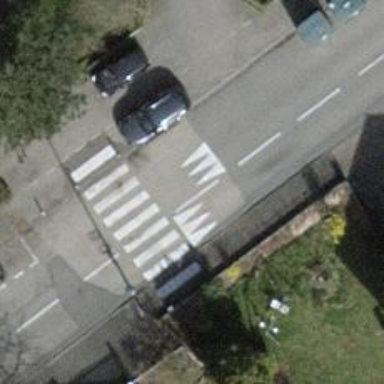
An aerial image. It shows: Traffic calming hump on the road.